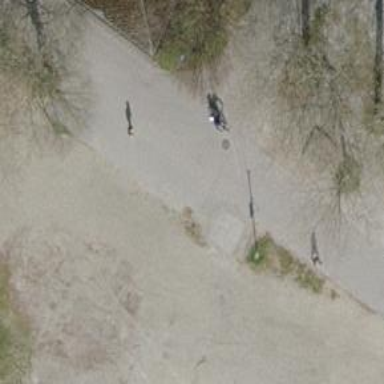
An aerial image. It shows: Pedestrian road with asphalt surface.